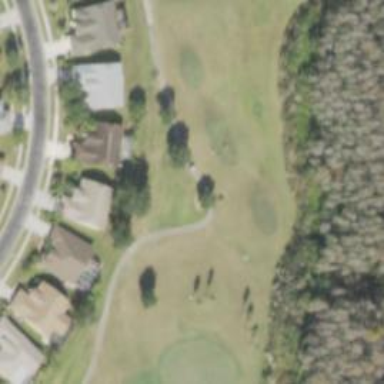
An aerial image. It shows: Golf tee on grassy land.